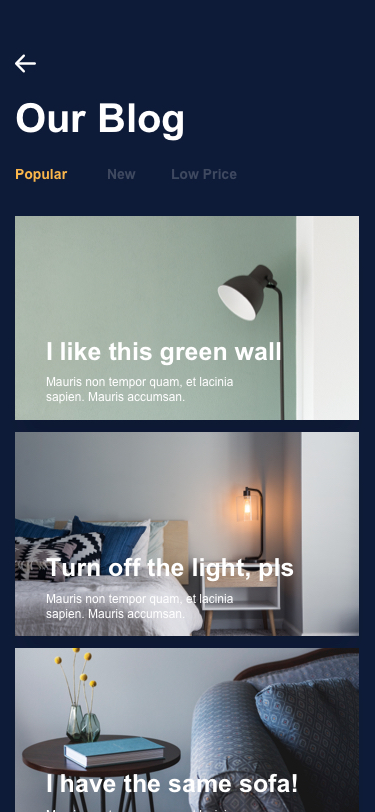
Text in this UI design:
Our Blog
Popular
New
Low Price
I like this green wall
Mauris non tempor quam, et lacinia sapien. Mauris accumsan.
Turn off the light, pls
Mauris non tempor quam, et lacinia sapien. Mauris accumsan.
I have the same sofa!
Mauris non tempor quam, et lacinia sapien. Mauris accumsan.